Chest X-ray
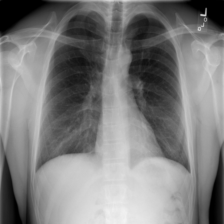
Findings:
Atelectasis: negative
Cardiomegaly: negative
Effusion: negative
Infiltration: negative
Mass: negative
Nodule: negative
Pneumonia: negative
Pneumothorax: negative
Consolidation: negative
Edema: negative
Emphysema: negative
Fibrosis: negative
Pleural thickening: negative
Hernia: negative